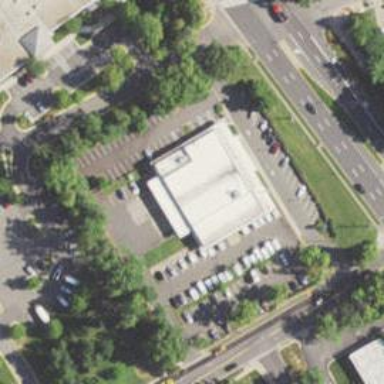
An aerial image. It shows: Post office.